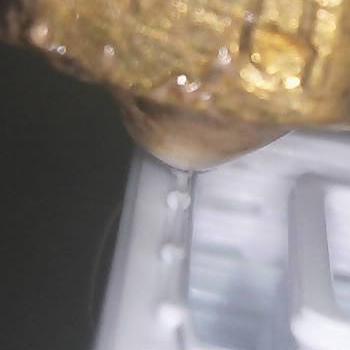
Flow rate: 33%